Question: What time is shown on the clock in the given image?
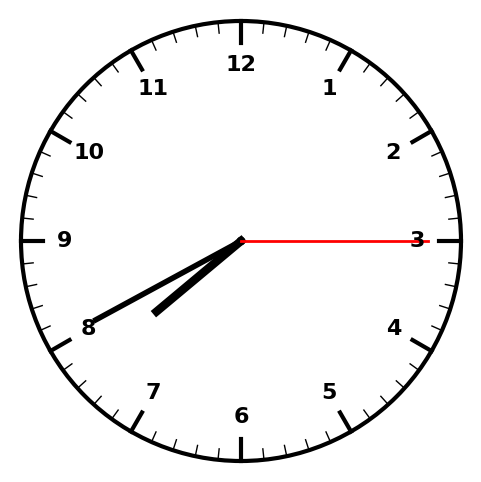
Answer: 07:40:15